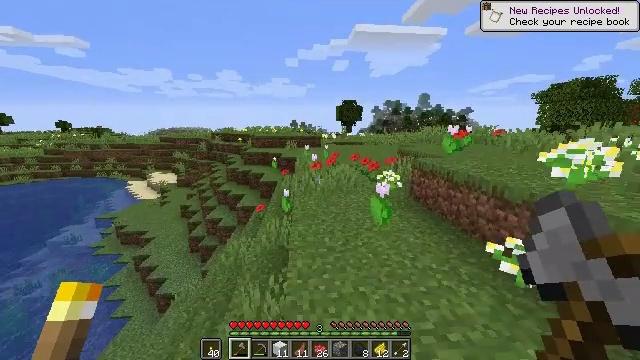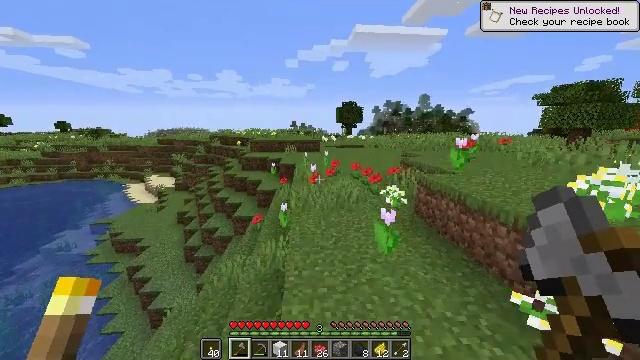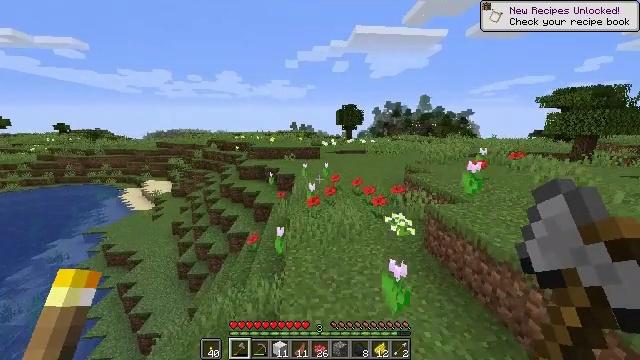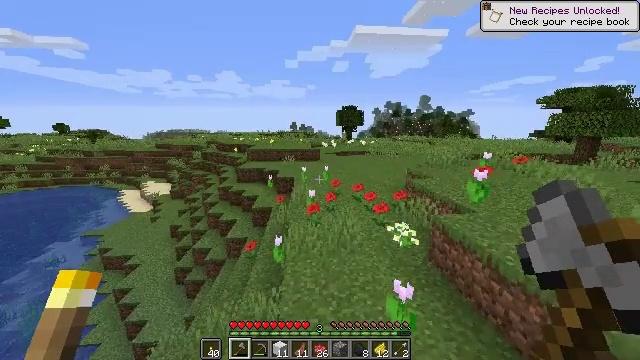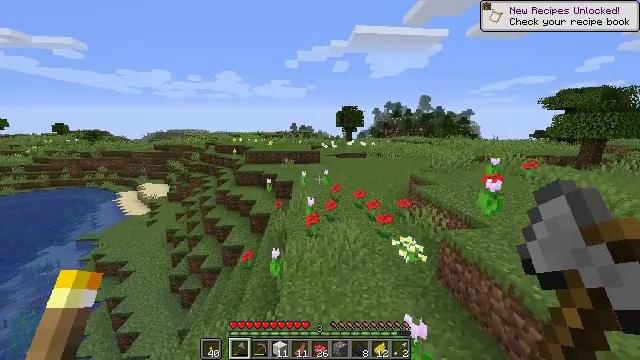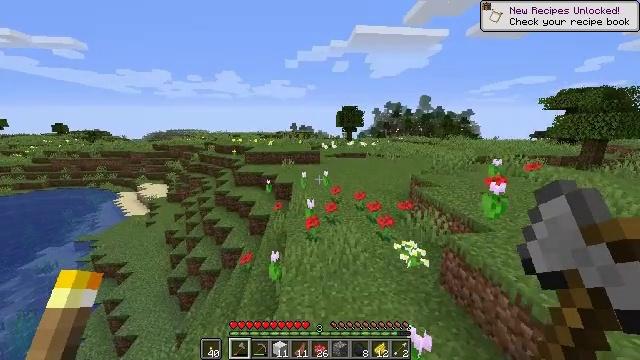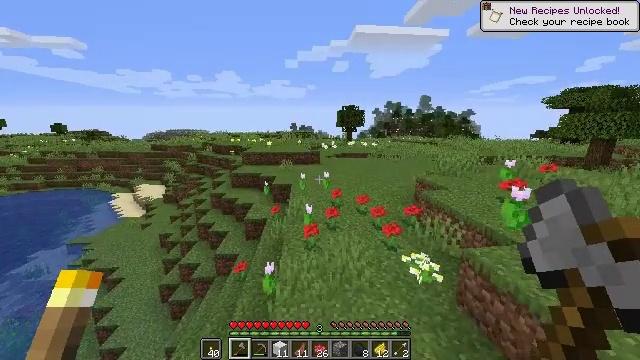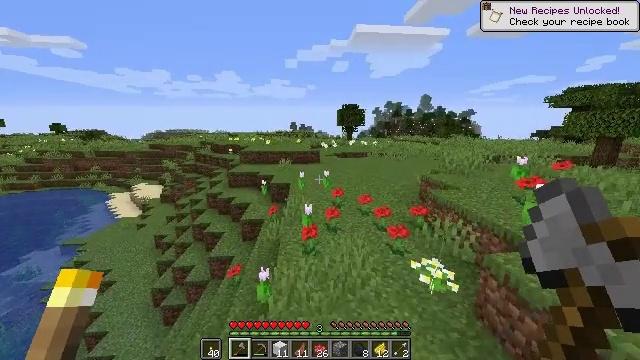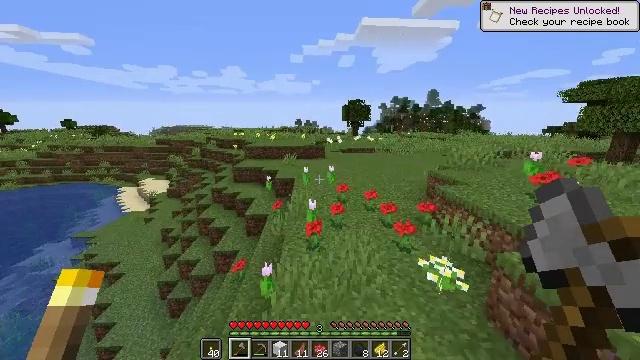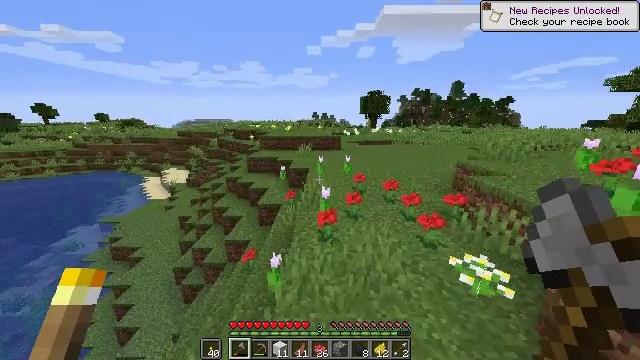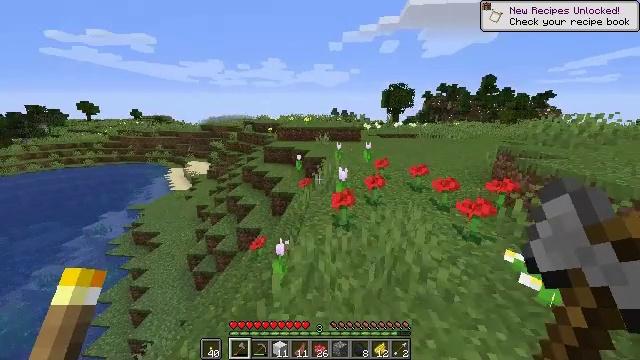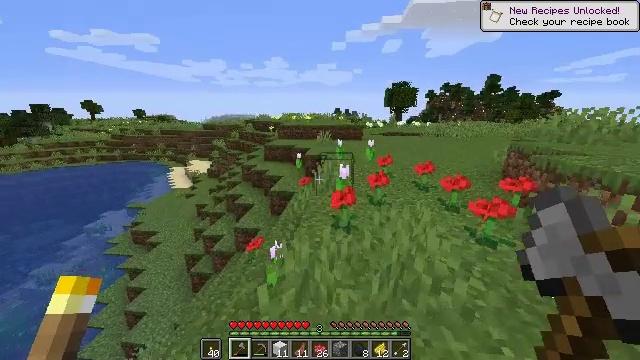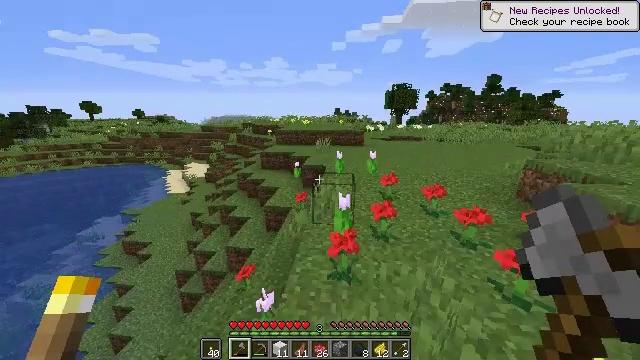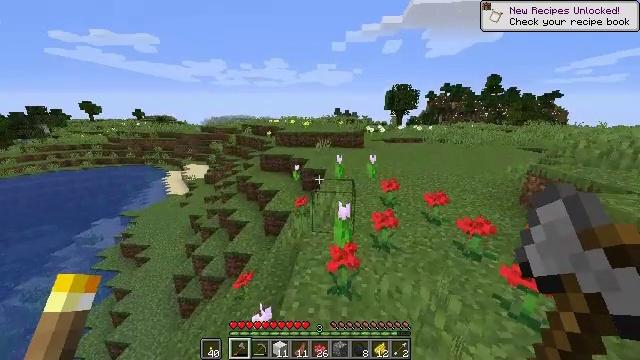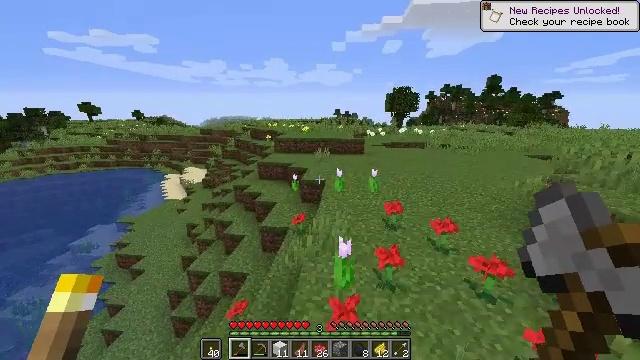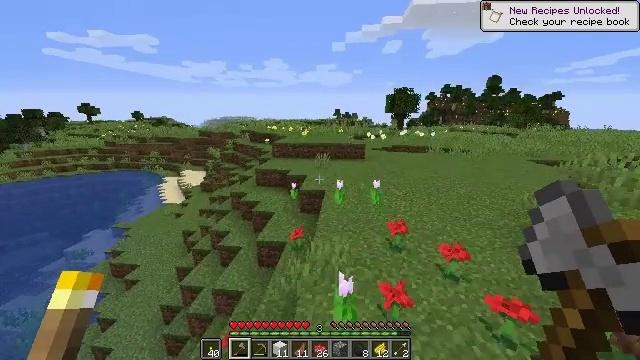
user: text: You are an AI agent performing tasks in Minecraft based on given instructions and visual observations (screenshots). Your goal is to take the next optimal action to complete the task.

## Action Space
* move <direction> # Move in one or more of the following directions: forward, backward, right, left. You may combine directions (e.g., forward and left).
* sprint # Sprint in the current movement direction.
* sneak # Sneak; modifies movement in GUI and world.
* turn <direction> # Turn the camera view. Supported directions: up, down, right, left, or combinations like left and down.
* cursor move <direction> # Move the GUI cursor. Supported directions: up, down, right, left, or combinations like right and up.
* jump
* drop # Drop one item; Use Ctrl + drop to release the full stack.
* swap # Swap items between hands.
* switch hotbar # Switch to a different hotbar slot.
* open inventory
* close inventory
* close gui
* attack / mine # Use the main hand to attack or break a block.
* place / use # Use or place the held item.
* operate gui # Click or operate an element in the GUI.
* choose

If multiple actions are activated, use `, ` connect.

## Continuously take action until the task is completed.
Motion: motion action
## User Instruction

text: Pick up the dandelion.
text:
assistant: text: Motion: move forward, jump
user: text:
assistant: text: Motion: move forward, jump
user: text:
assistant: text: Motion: move forward, jump
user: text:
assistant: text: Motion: move forward, jump
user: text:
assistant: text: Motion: move forward, jump
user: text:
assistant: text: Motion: move forward, jump
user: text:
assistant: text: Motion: move forward, jump
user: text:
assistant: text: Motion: move forward, turn left and down, jump
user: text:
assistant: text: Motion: move forward, turn left and down, jump
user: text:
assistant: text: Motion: move forward, turn left, jump
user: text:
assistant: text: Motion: move forward, jump
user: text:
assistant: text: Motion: move forward, jump
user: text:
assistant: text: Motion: move forward, jump
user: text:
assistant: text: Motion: move forward, jump
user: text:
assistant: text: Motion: move forward, jump
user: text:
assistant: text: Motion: move forward, jump
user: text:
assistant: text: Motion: move forward, jump
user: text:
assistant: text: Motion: move forward, jump
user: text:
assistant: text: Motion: move forward, jump
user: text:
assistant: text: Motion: move forward, jump
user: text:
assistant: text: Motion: move forward, jump
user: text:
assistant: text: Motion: move forward, jump
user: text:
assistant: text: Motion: move forward, jump
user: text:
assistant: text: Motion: move forward, jump
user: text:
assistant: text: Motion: move forward, jump
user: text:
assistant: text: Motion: move forward, jump
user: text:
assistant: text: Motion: move forward, jump
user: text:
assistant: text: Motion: move forward, jump
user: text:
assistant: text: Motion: move forward, jump
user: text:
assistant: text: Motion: move forward, jump